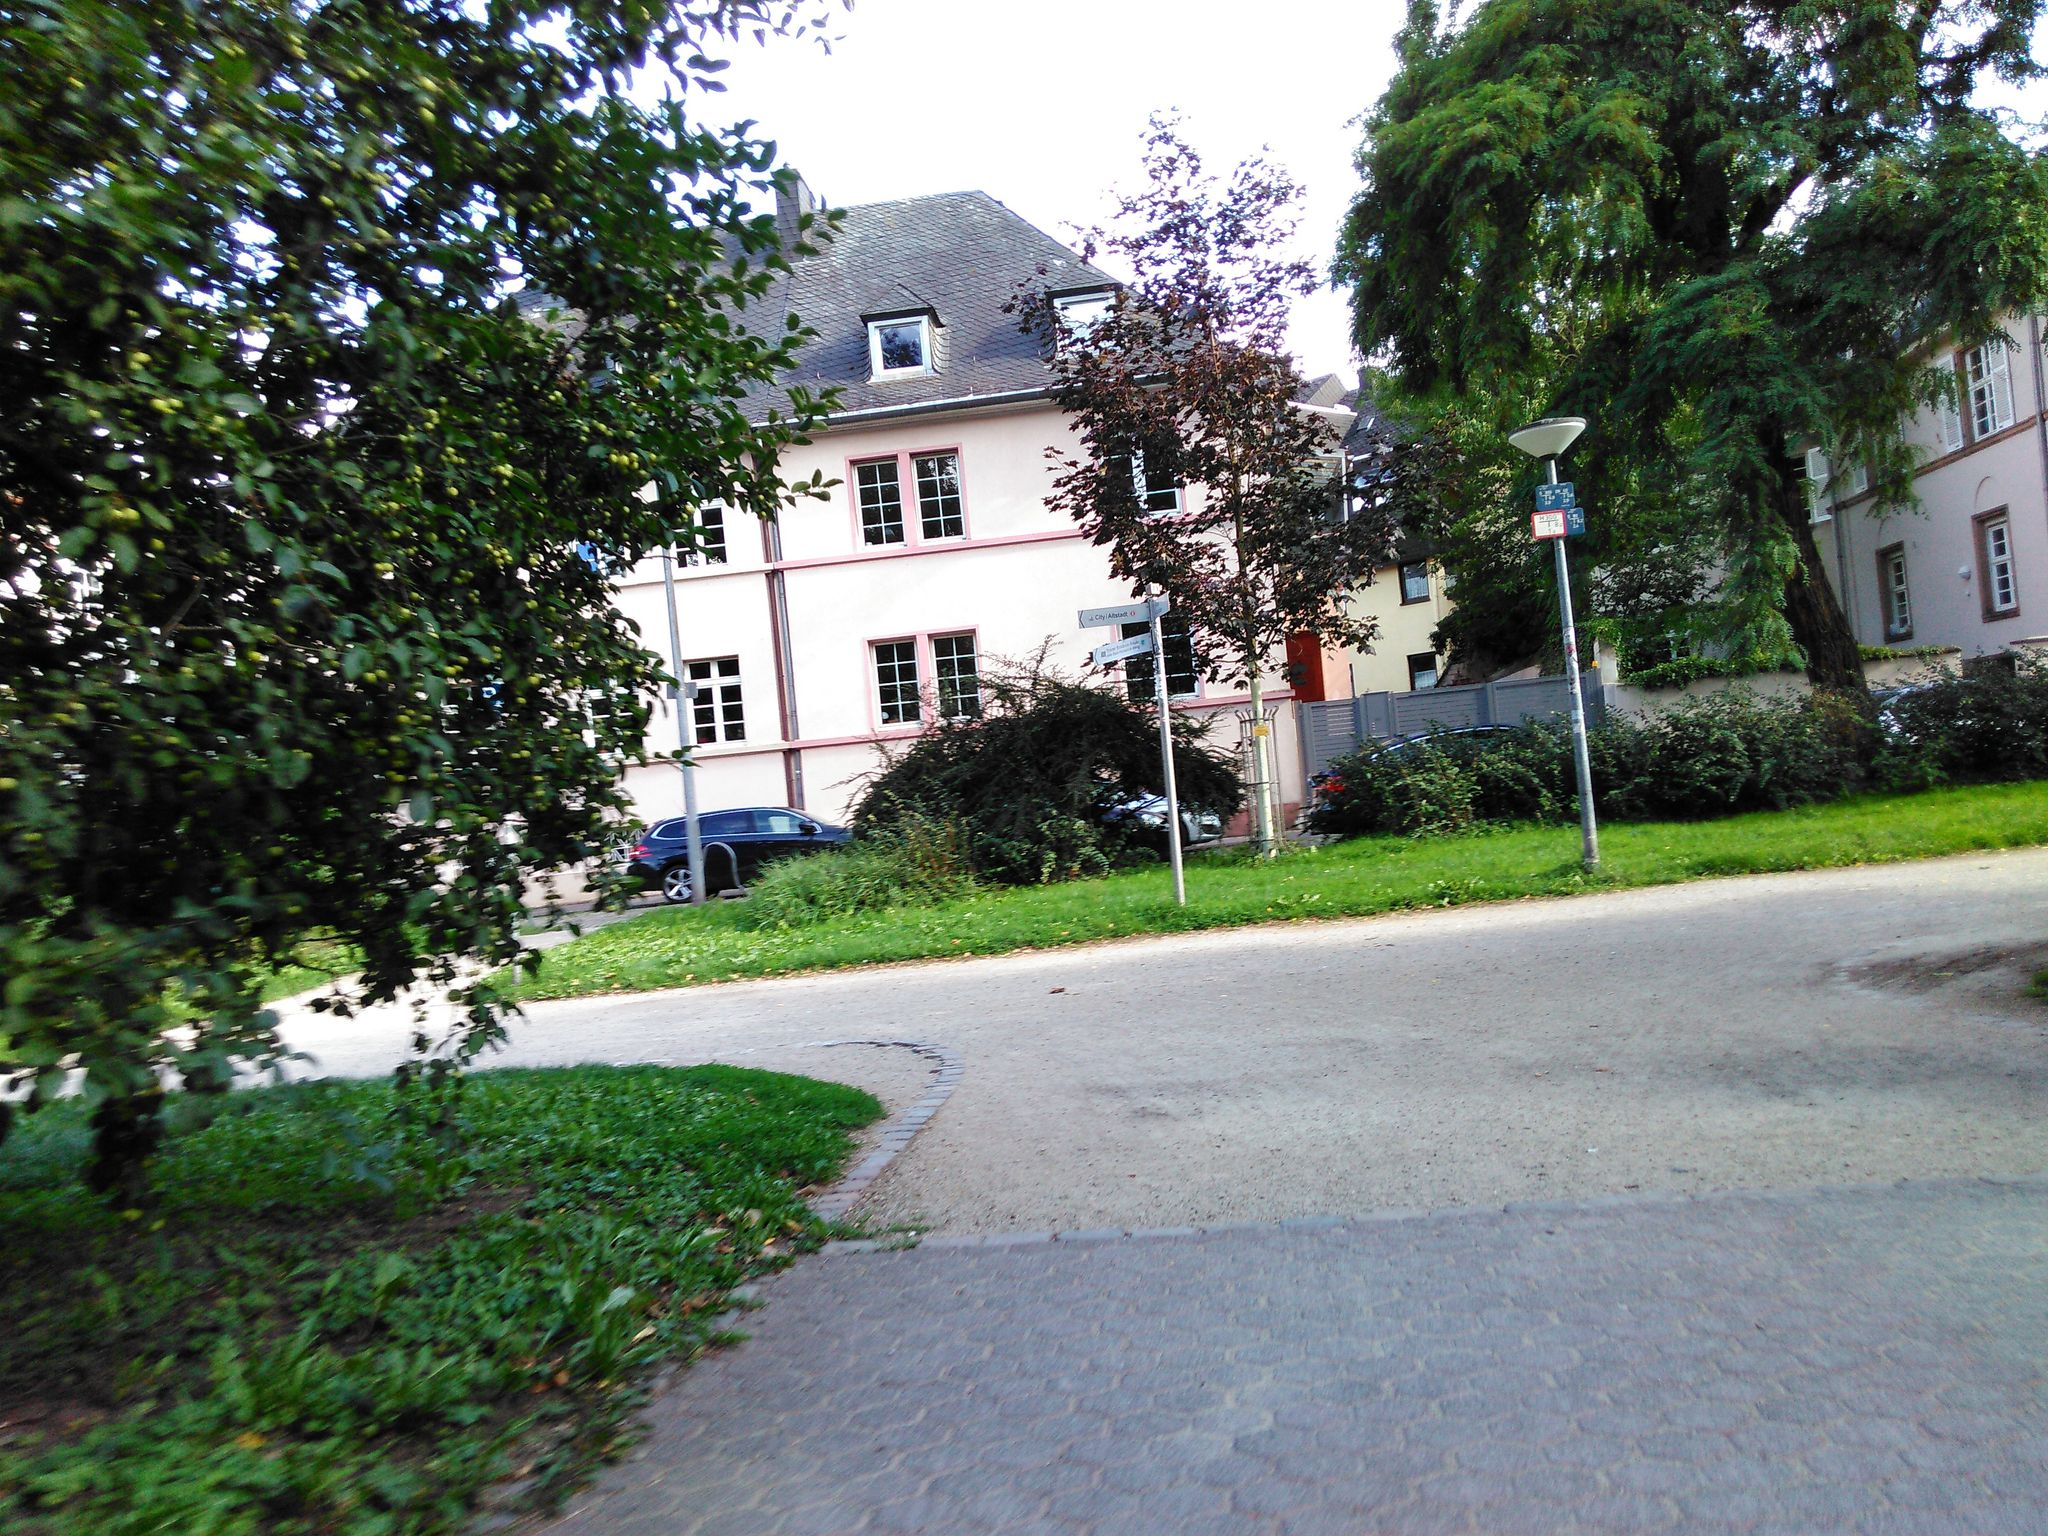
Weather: clear
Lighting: day
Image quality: slightly poor
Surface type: walking surface
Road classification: residential
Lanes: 2
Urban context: urban centre
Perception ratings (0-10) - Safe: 7.16, Lively: 6.99, Beautiful: 9.52, Boring: 8.33, Depressing: 2.36, Wealthy: 9.25